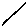
Label: line